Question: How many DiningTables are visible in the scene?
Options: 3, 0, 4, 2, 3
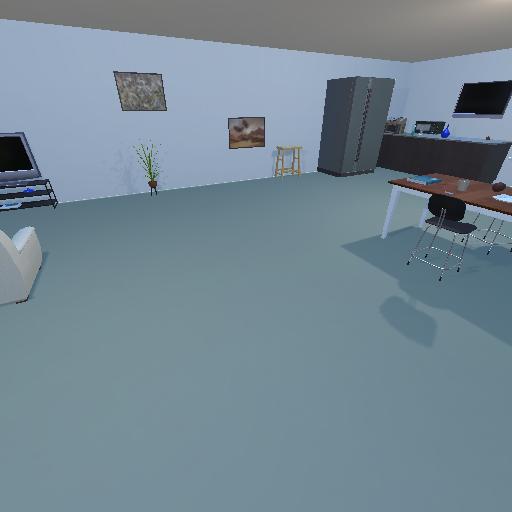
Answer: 3